Field crop: maize
Growth stage: 1
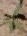
Species: atriplex